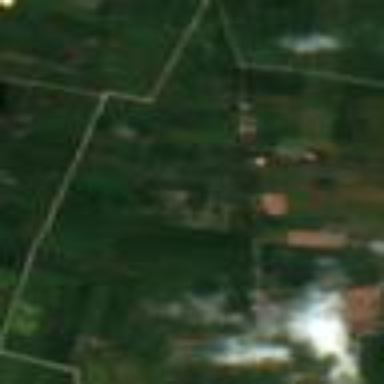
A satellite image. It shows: Farmland with rice crops being cultivated. The rice field is used to produce rice.